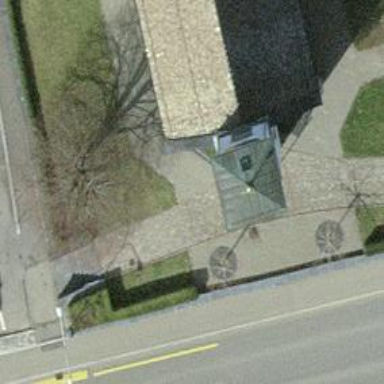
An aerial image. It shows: Bench.